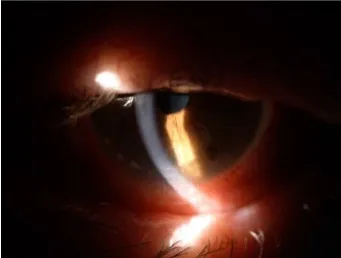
Three months after the initial presentation. And inferior endothelial precipitates.
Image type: ophthalmic_imaging (slit_lamp_photograph)